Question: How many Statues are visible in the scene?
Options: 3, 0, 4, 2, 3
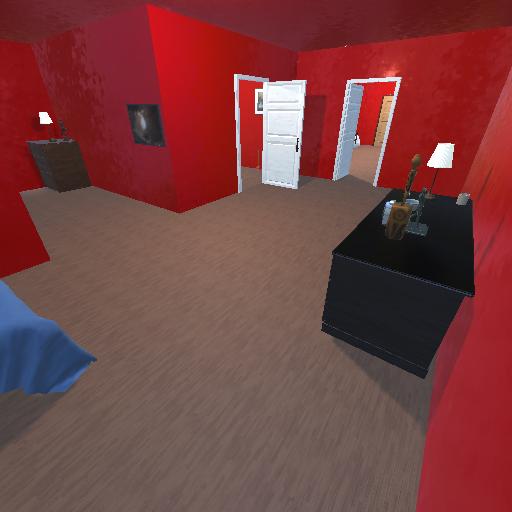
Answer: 3